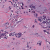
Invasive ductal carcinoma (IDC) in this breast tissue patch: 1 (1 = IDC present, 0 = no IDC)